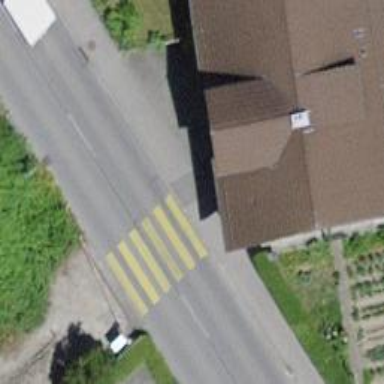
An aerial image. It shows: Marked road crossing.